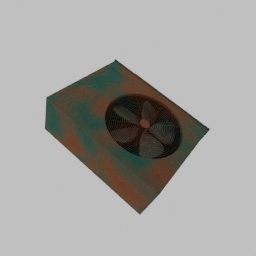
Label: appliances